Question: Having recently developed an interest in NodeJS, I finally managed to get my hands on a NodeJS book. A simple example on the book was to create an express server and write a test to verify a simple API exposed as part of the exercise.
Please refer to the following code (I am using node v0.8.8)
The Server (nodeExample.js)
'''
var express = require('express')
var app = express.createServer()
app.listen(8000)
var msgs = []
app.get('/', function(req, res) {
res.send('Welcome to Node Twitter')
})
app.post('/send', express.bodyParser(), function(req, res) {
if (req.body && req.body.tweet) {
msgs.push(req.body.tweet)
res.send({status:"ok", message:"Message received"})
} else {
res.send({status:"nok", message:"Message not received"})
}
})
app.get('/tweets', function(req,res) {
res.send(msgs)
})
'''
The Test
'''
var http = require('http'),
assert = require('assert')
var opts = {
host: 'localhost',
port: 8000,
path: '/send',
method: 'POST',
headers: {'content-type':'application/x-www-form-urlencoded'}
}
var req = http.request(opts, function(res) {
res.setEncoding('utf8')
var data = "";
res.on('data', function(d) {
data += d
})
res.on('end', function() {
assert.strictEqual(data, {status:"ok", message:"Message received"})
})
})
req.write('tweet=test')
req.end()
'''
I managed to get the server up and running without issues ( Except for a warning that the createServer method of
express is deprecated , although doesn't seem to be what's bothering me ) ; but when I run the test, assert throws an exception indicating test failing, which should obviously not happen.
Here's a screenshot of the problem

If you observe the error closely it seems to be the escape characters "
" appended in parts of the response, that seem to be causing the problem.
I tried to circumvent the issue by
1. trying different equality checks (equal , strictEqual and deepEqual)
2. removing the utf8 encoding from the response
but had no luck ( unless I ofcourse perform an equality check with stringified test data, against the stringified response object returned where the formatting has been manually removed ).
So the question is,
1. Why is the response formatted in the above manner ? Was it only for readability ?
2. Assuming I am not allowed to remove the formatting, how can I perform an assert test on the response data I just received.
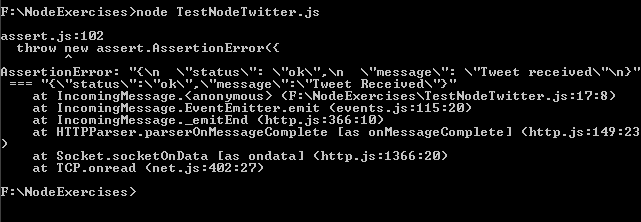
Answer: The reply you get from your server is a JSON string:
'''
'{
"status": "ok",
"message": "Tweet received"
}'
'''
You are comparing this to an object:
'''
{status:"ok", message:"Message received"}
'''
Since I gather you want to assert you get the correct reply, I suggest you 'JSON.parse' the reply first, and compare the two objects with 'assert.deepEqual':
'''
assert.deepEqual(JSON.parse(data), {status:"ok", message:"Message received"})
'''
This is probably a wiser way than comparing a string to an object.